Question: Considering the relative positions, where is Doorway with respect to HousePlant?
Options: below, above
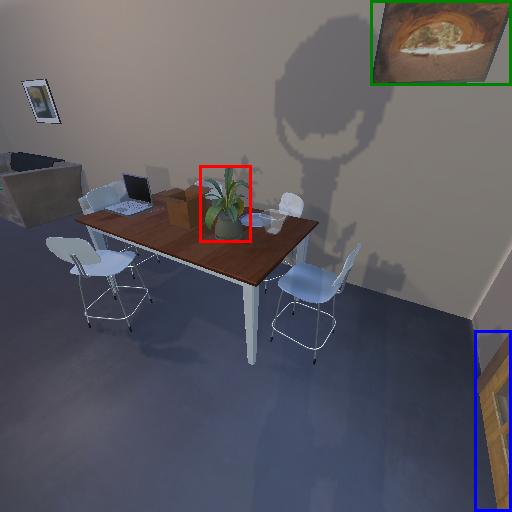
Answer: below